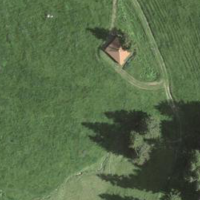
EUNIS habitat code: 24
Species observed at this site:
Vaccinium myrtillus